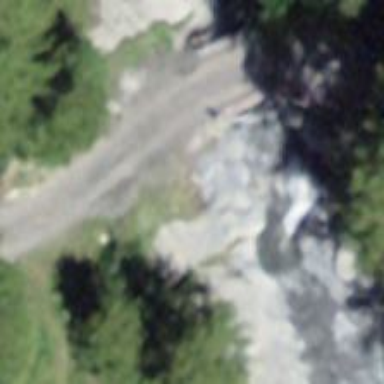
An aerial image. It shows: Track road with bridge.